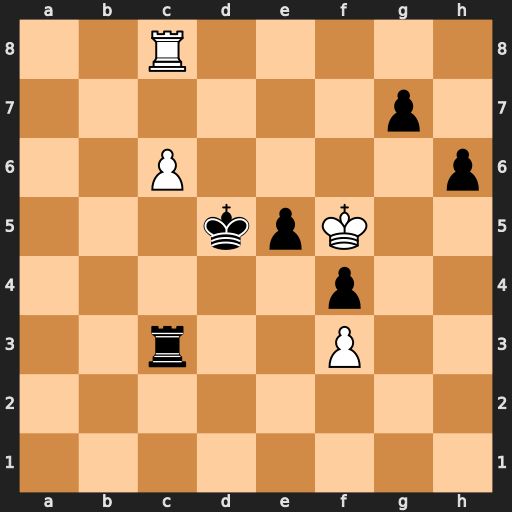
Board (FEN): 2R5/6p1/2P4p/3kpK2/5p2/2r2P2/8/8
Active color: w
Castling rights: -
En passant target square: -
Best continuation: Rd8+ Kxc6 Rc8+ Kd5 Rxc3